A time-domain waveform of one vibration snapshot from a rolling-element bearing is shown. Diagnose the bearing from this image, choosing from: normal, inner_race, outer_race, ball.
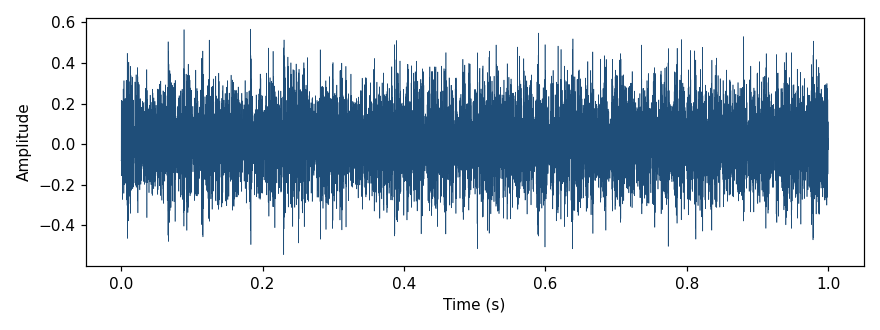
Answer: ball